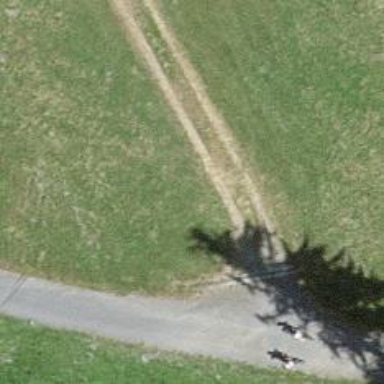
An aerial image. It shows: Gravel track with Grade 3 quality.